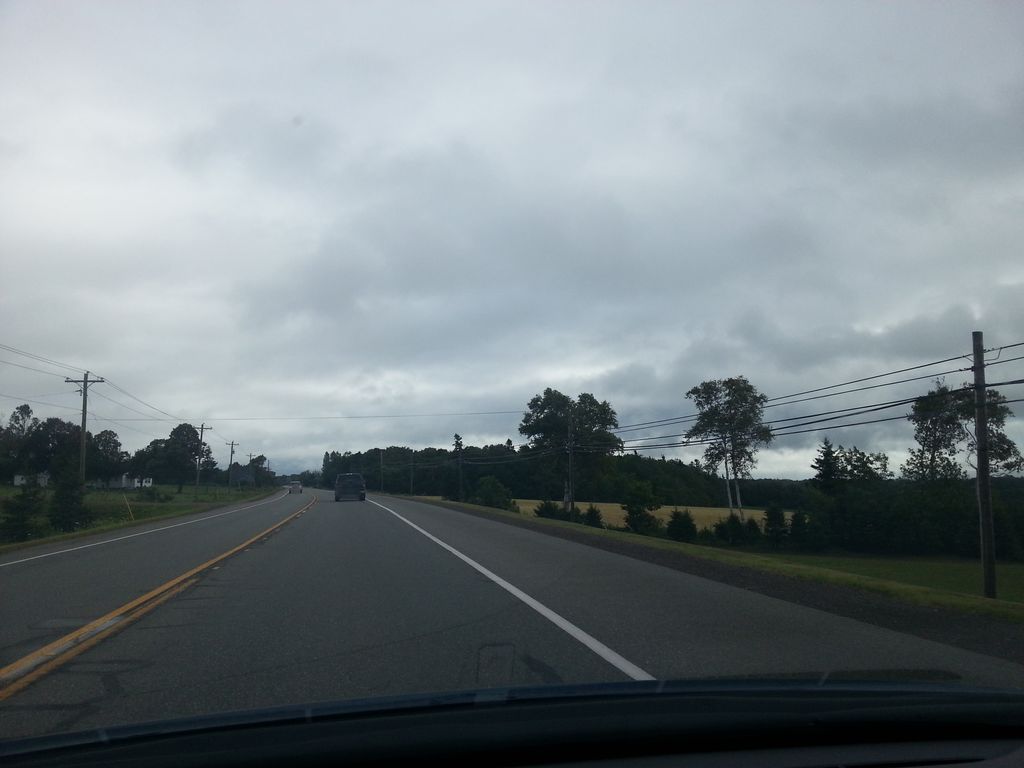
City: charlottetown